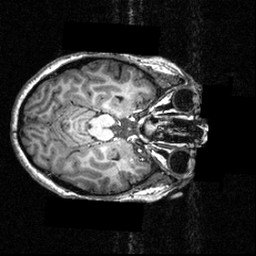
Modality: T1w
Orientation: axial
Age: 23
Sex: female
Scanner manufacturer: siemens
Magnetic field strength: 3.951 T
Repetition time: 1.5 s
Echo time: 0.00335 s